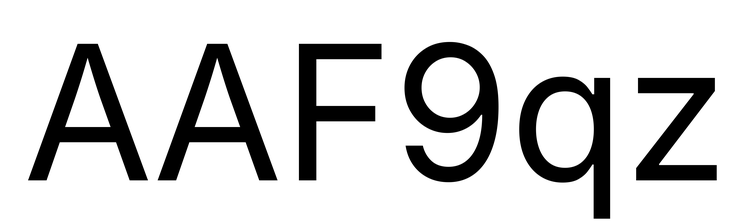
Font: Inter_Regular